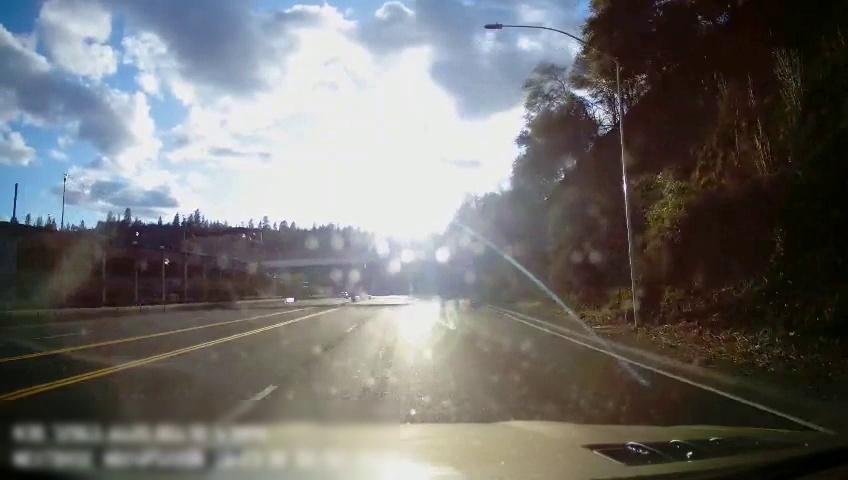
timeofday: Day
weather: Sunny
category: Drivable Space
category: Vehicles | SUV
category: Lanes | Current Lane
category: Lanes | Opposite Lane
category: Lanes | Opposite Lane
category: Lanes | Opposite Lane
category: Lanes | Current Lane
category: Lanes | Alternate Lane
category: Lanes | Opposite Lane